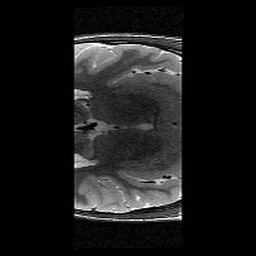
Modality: T2w
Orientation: axial
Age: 13
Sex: male
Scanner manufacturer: siemens
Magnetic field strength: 3 T
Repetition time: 8.46 s
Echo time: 0.067 s